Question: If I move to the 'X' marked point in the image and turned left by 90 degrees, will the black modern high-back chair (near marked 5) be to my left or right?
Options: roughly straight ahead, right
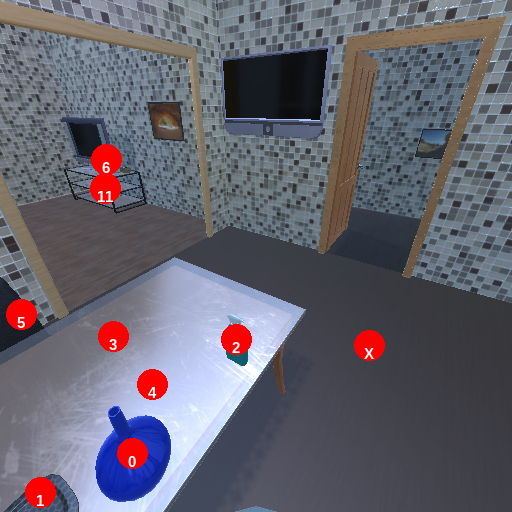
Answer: roughly straight ahead